Field crop: maize
Growth stage: 2
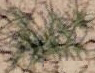
Species: salsola